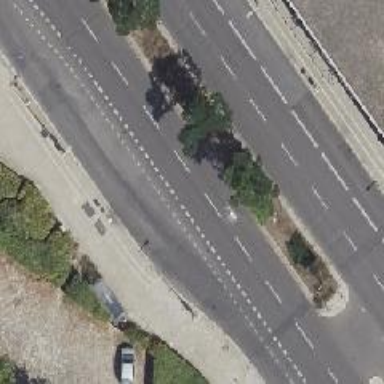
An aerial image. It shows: Asphalt road with dual carriageways. There is parking lane on the right side.